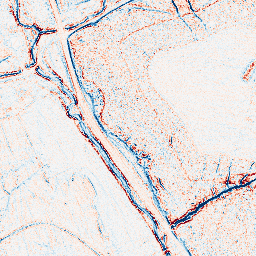
Category: edge_preserving
Decomposition family: anisotropic_diffusion
Decomposition parameters: iterations: 5
kappa: 30
gamma: 0.1
Upsampling method: regularized
Upsampling parameters: scale: 4
lambda_reg: 0.001
Upsampling scale: 4